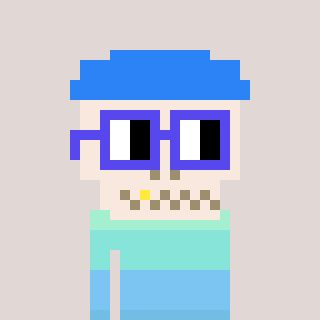
a pixel art character with square blue glasses, a skeleton-hat-shaped head and a blue-colored body on a warm background